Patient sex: M
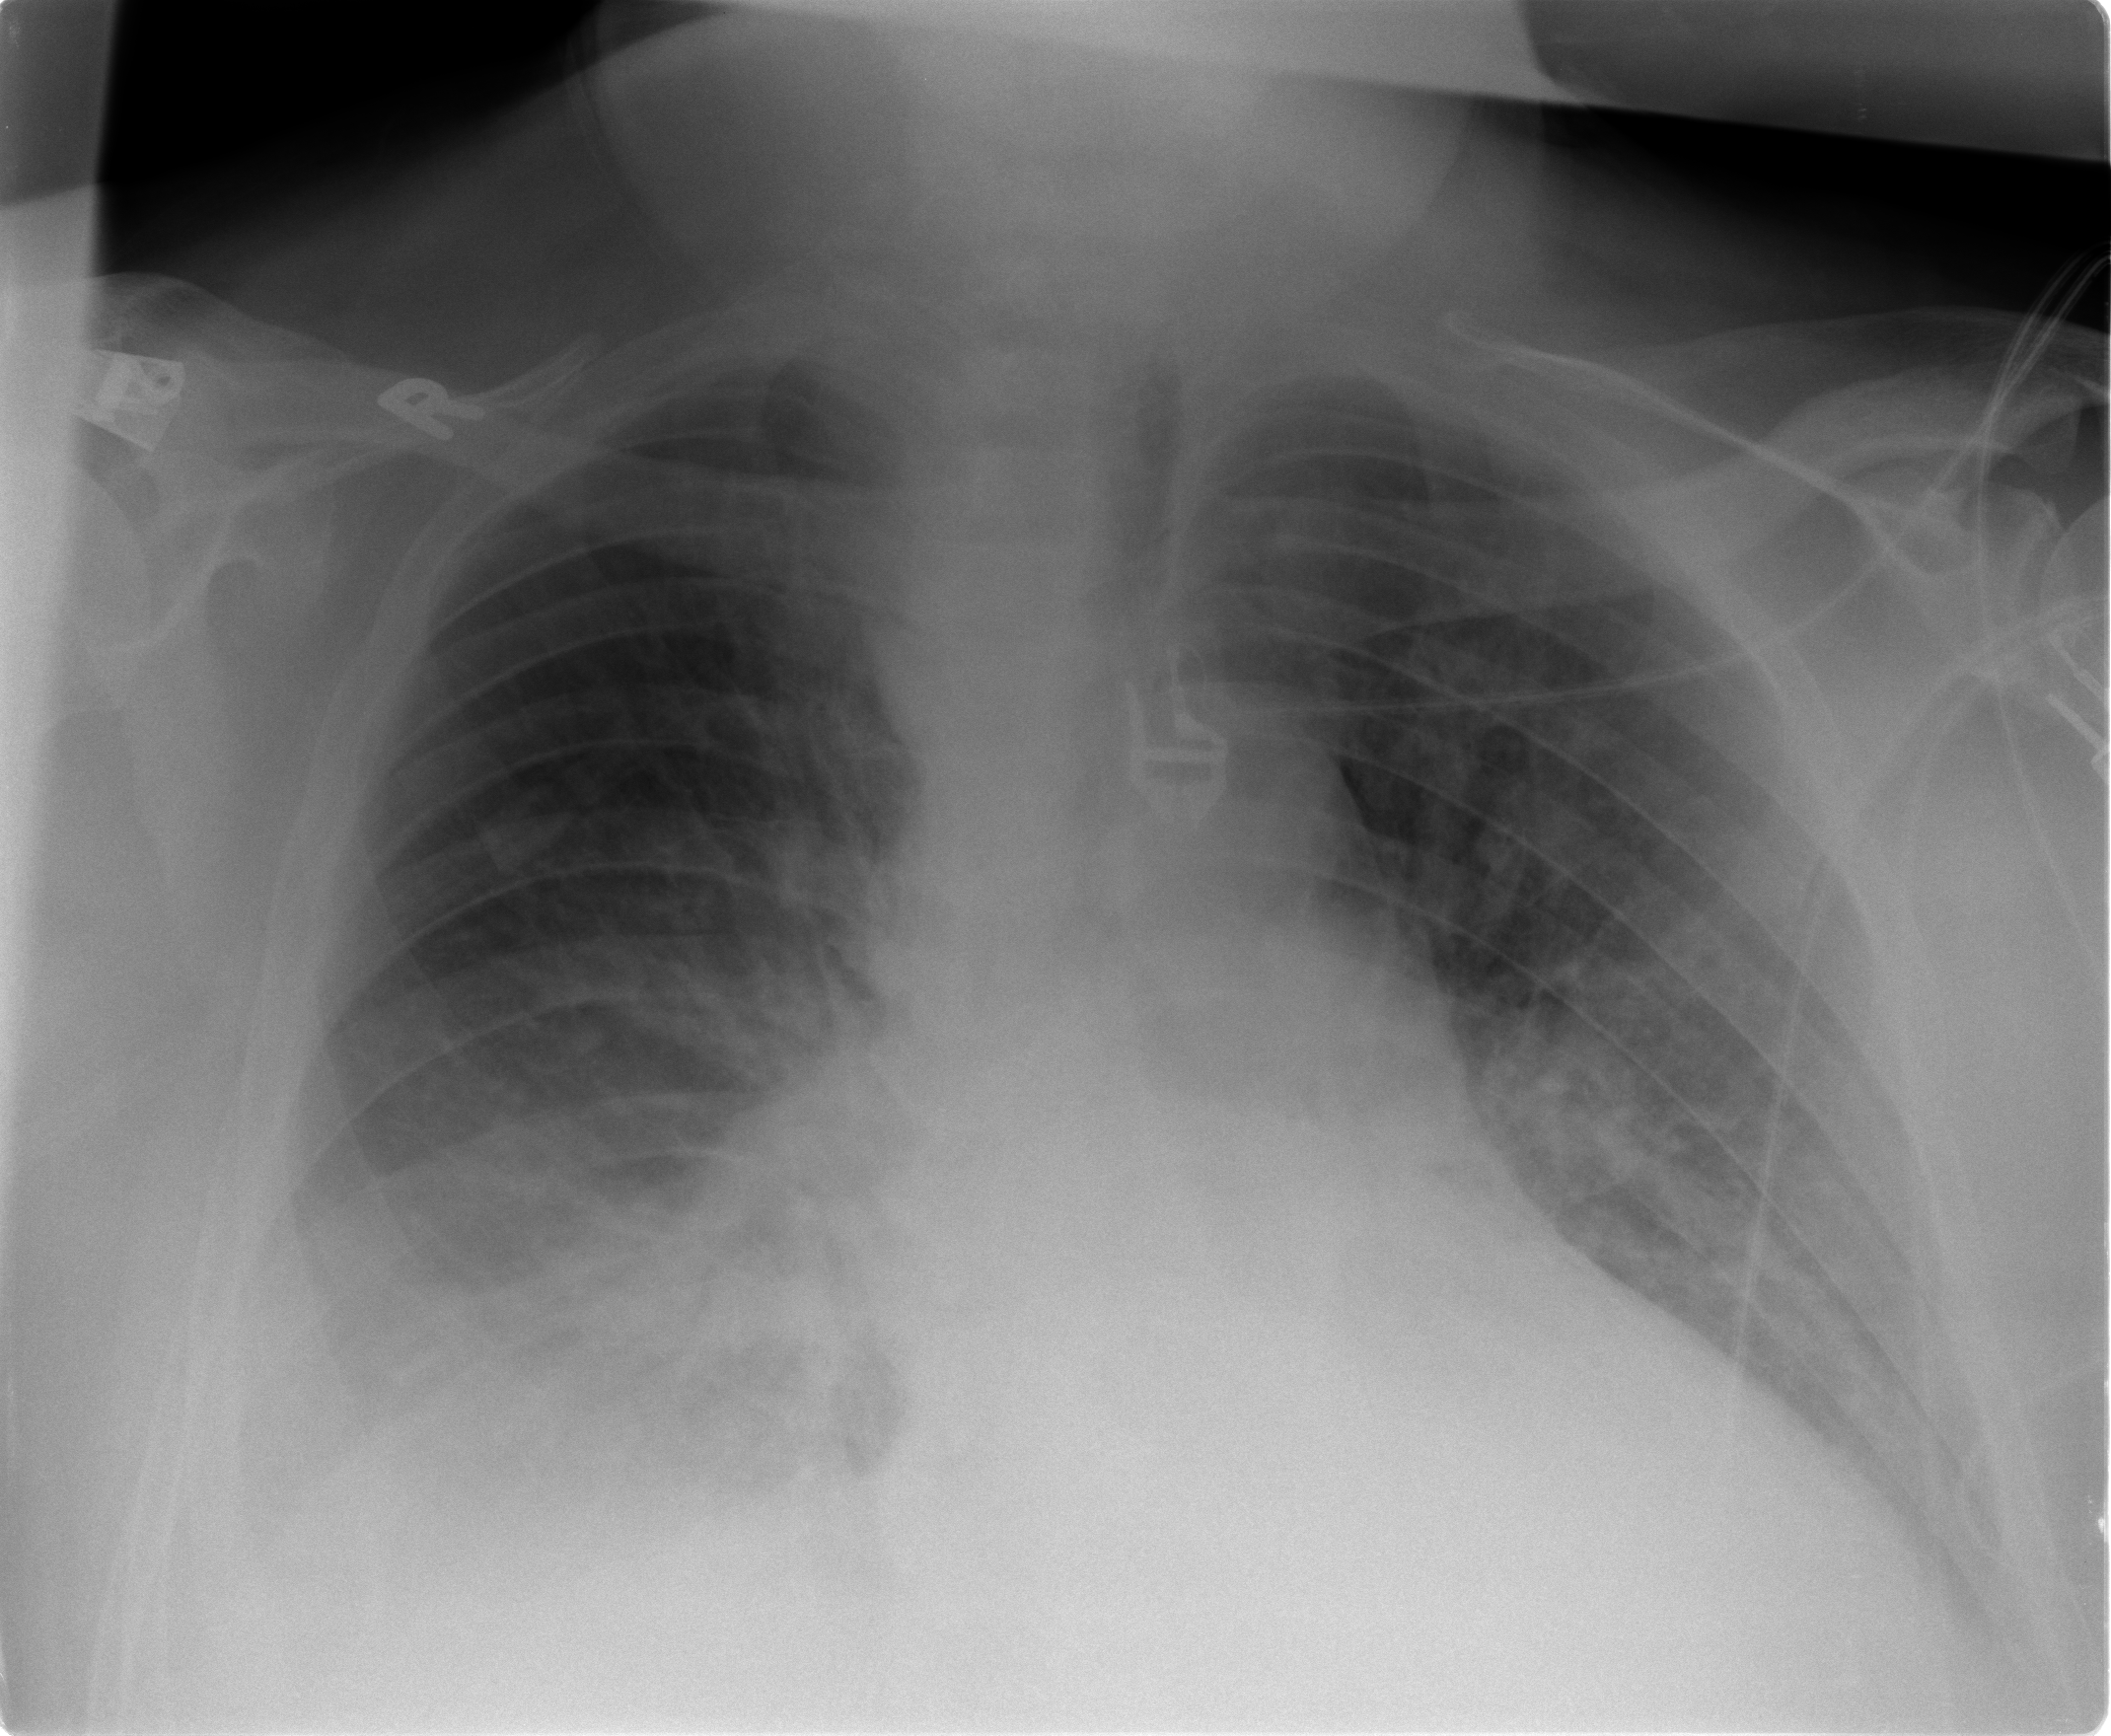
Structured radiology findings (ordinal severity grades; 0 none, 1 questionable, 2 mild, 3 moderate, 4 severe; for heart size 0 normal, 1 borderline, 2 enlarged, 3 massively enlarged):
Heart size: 2
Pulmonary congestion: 3
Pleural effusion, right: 2
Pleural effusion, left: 1
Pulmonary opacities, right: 1
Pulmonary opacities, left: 1
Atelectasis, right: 2
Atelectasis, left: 2